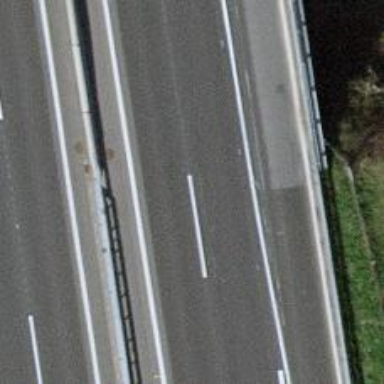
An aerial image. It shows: Motorway.